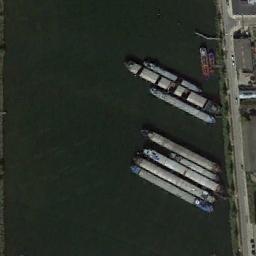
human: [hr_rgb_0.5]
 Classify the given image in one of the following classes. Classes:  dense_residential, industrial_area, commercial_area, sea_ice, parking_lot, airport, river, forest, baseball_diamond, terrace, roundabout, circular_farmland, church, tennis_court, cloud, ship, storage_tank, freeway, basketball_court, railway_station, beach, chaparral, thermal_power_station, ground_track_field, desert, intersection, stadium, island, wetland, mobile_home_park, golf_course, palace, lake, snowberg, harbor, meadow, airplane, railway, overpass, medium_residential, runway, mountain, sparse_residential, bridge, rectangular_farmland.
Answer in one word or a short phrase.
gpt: ship